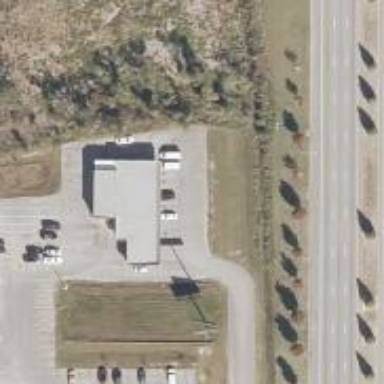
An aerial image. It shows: Car rental facility.